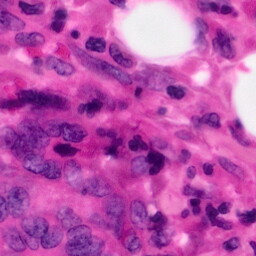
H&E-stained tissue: Pancreatic